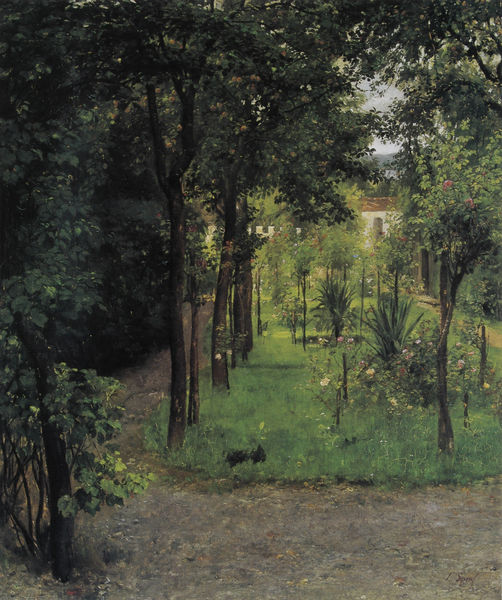
Titel: Leibls Garten in Aibling
Künstler: Johann Sperl
Standort: München
Institution: Städtische Galerie im Lenbachhaus
Schlagwörter: baum, blau, blätter, dunkel, gemälde, himmel, laub, schatten, weiß, wolken, bäume, gelb, grün, impressionismus, landschaft, ocker, sand, äste, ausschnitt, blume, blumen, braun, fenster, frankreich, grau, hell, hintergrund, holz, licht, schwarz, straße, ölbild, blüte, blüten, dach, gebäude, gras, haus, obst, park, rasen, rose, rosen, rot, tier, weg, wiese, wolke, zaun, malerei, wand, steine, öl, ast, erde, feld, horizont, natur, stamm, strauch, busch, büsche, gebüsch, pfad, sonne, sträucher, wege, land, realismus, blatt, pflanzen, rosa, wald, früchte, garten, apfel, spanien, sommer, fassade, italien, süden, mauer, allee, dunkelgrün, hecke, tag, weis, stämme, wein, monet, manet, palme, klimt, frühling, fotografie, provence, kiesel, lichtung, agaven, ranke, kurve, villa, schiefer, beet, obstbäume, stauden, kakteen, kaktus, palmen, blätterdach, boegung, laubengang, macke, august, obstbaum, rebstock, spaöier, bepflanzung, kiesweg, mate, schotterweg, verstecktes haus, grüne wiese, garten obstbäume, #äpfel, löaub, palman, sukkulenten, rosenstamm, sukkulente, shimmel